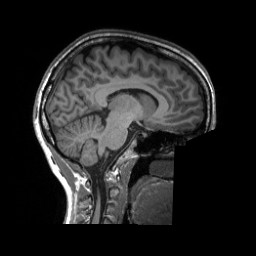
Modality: T1w
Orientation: sagittal